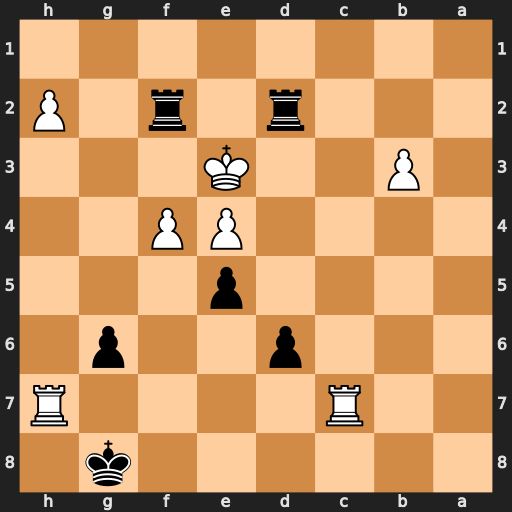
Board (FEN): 6k1/2R4R/3p2p1/4p3/4PP2/1P2K3/3r1r1P/8
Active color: b
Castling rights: -
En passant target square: -
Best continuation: exf4#